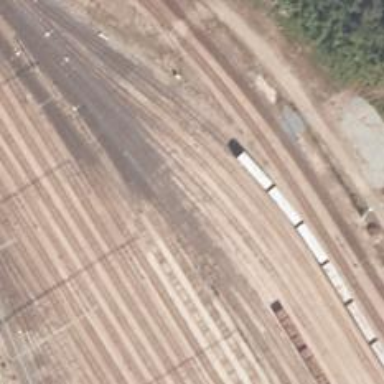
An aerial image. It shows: Railway signal.